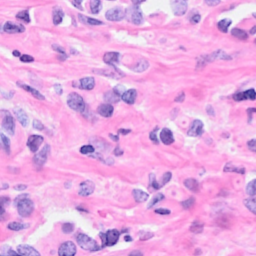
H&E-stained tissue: Breast